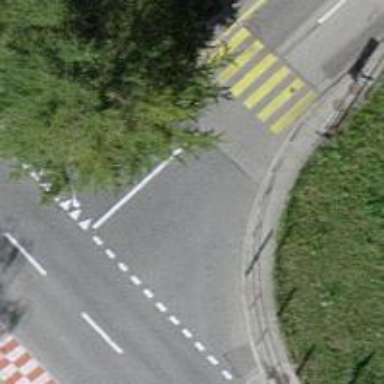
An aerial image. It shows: Traffic hump for calming the traffic.